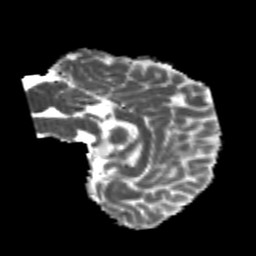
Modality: MD
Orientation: sagittal
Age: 21
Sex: male
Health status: healthy
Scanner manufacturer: philips
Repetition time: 7.389 s
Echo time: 0.08599 s